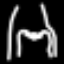
Label: airplane